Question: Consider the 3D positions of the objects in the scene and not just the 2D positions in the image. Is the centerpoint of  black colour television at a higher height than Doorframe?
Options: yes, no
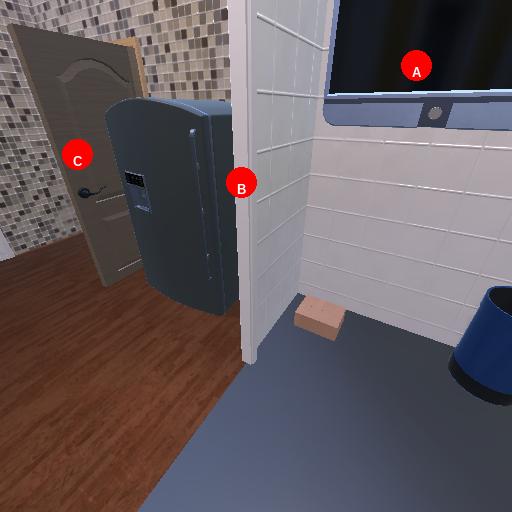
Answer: yes